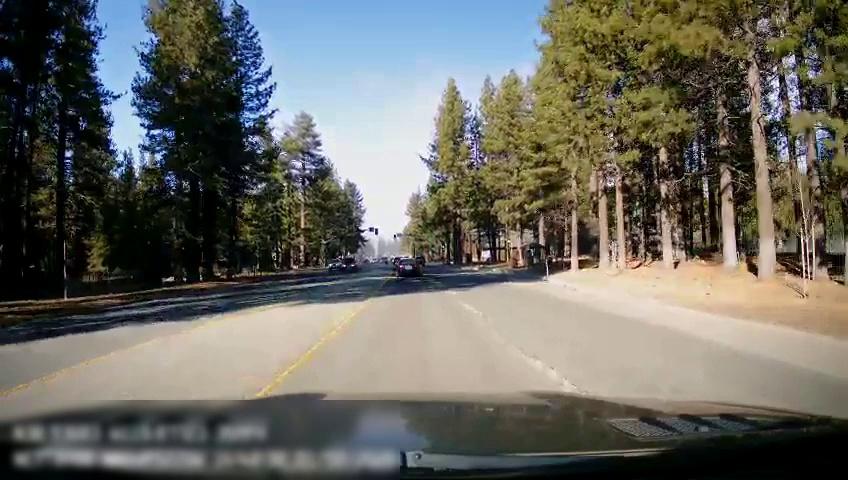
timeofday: Day
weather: Sunny
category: Drivable Space
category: Vehicles | Car
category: Vehicles | Car
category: Lanes | Opposite Lane
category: Lanes | Current Lane
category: Lanes | Current Lane